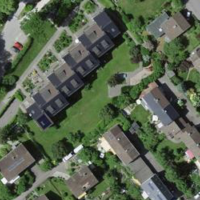
EUNIS habitat code: 54
Species observed at this site:
Fagus sylvatica